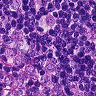
Metastatic tissue present: yes